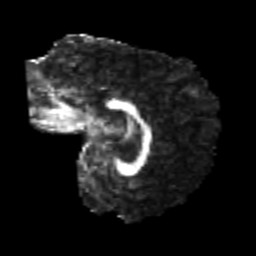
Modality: FA
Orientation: sagittal
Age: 24
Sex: female
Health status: healthy
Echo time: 0.074 s